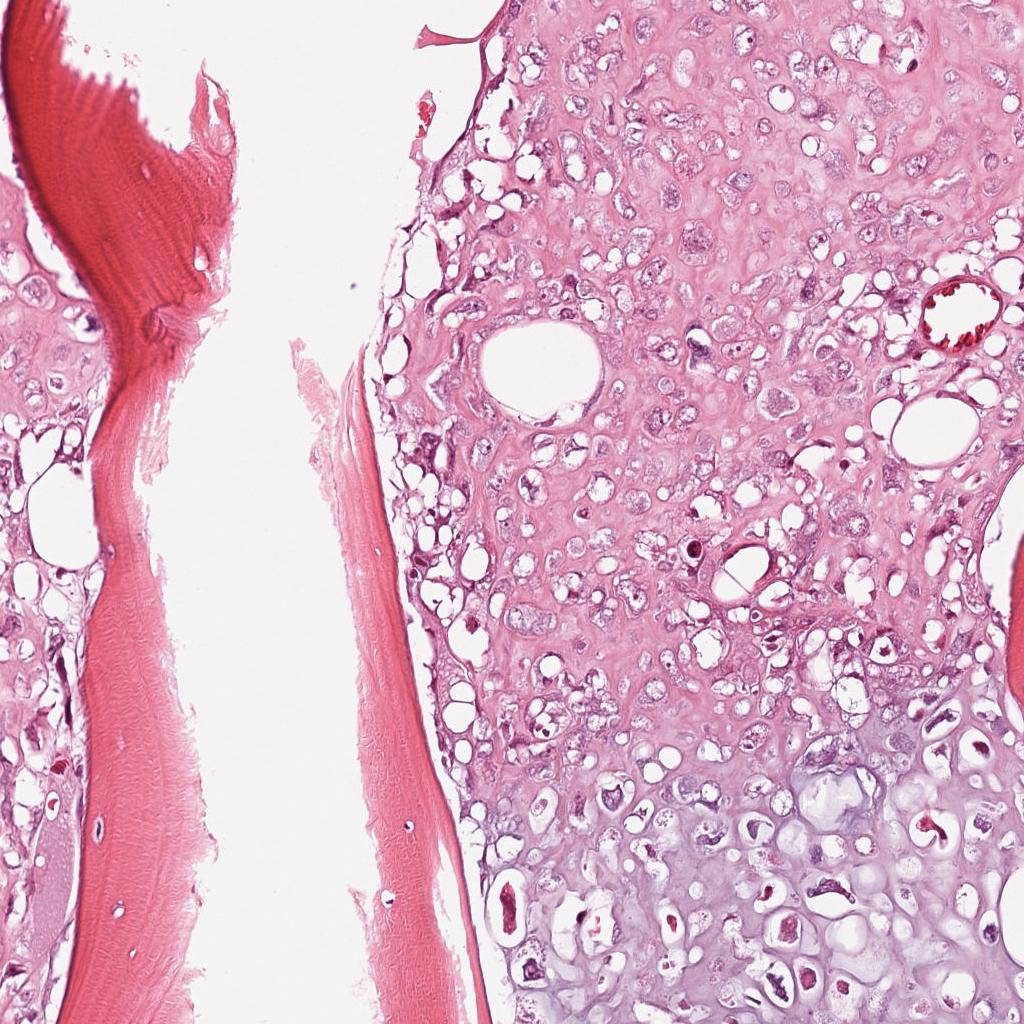
Label: Viable